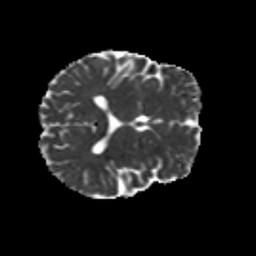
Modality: MD
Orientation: axial
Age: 35
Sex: male
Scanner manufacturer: siemens
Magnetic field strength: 3 T
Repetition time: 8.6 s
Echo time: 0.095 s